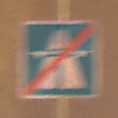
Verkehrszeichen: EndeAutbahn
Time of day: Night
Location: Outdoor (Urban)
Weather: Clear
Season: NotSpecified
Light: Artificial